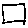
Label: square